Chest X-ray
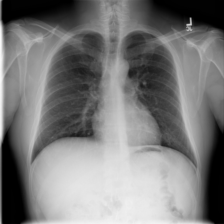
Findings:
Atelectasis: negative
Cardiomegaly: negative
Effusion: negative
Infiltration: negative
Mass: negative
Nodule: negative
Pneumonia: negative
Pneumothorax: negative
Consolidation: negative
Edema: negative
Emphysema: negative
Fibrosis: negative
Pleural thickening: negative
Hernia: negative